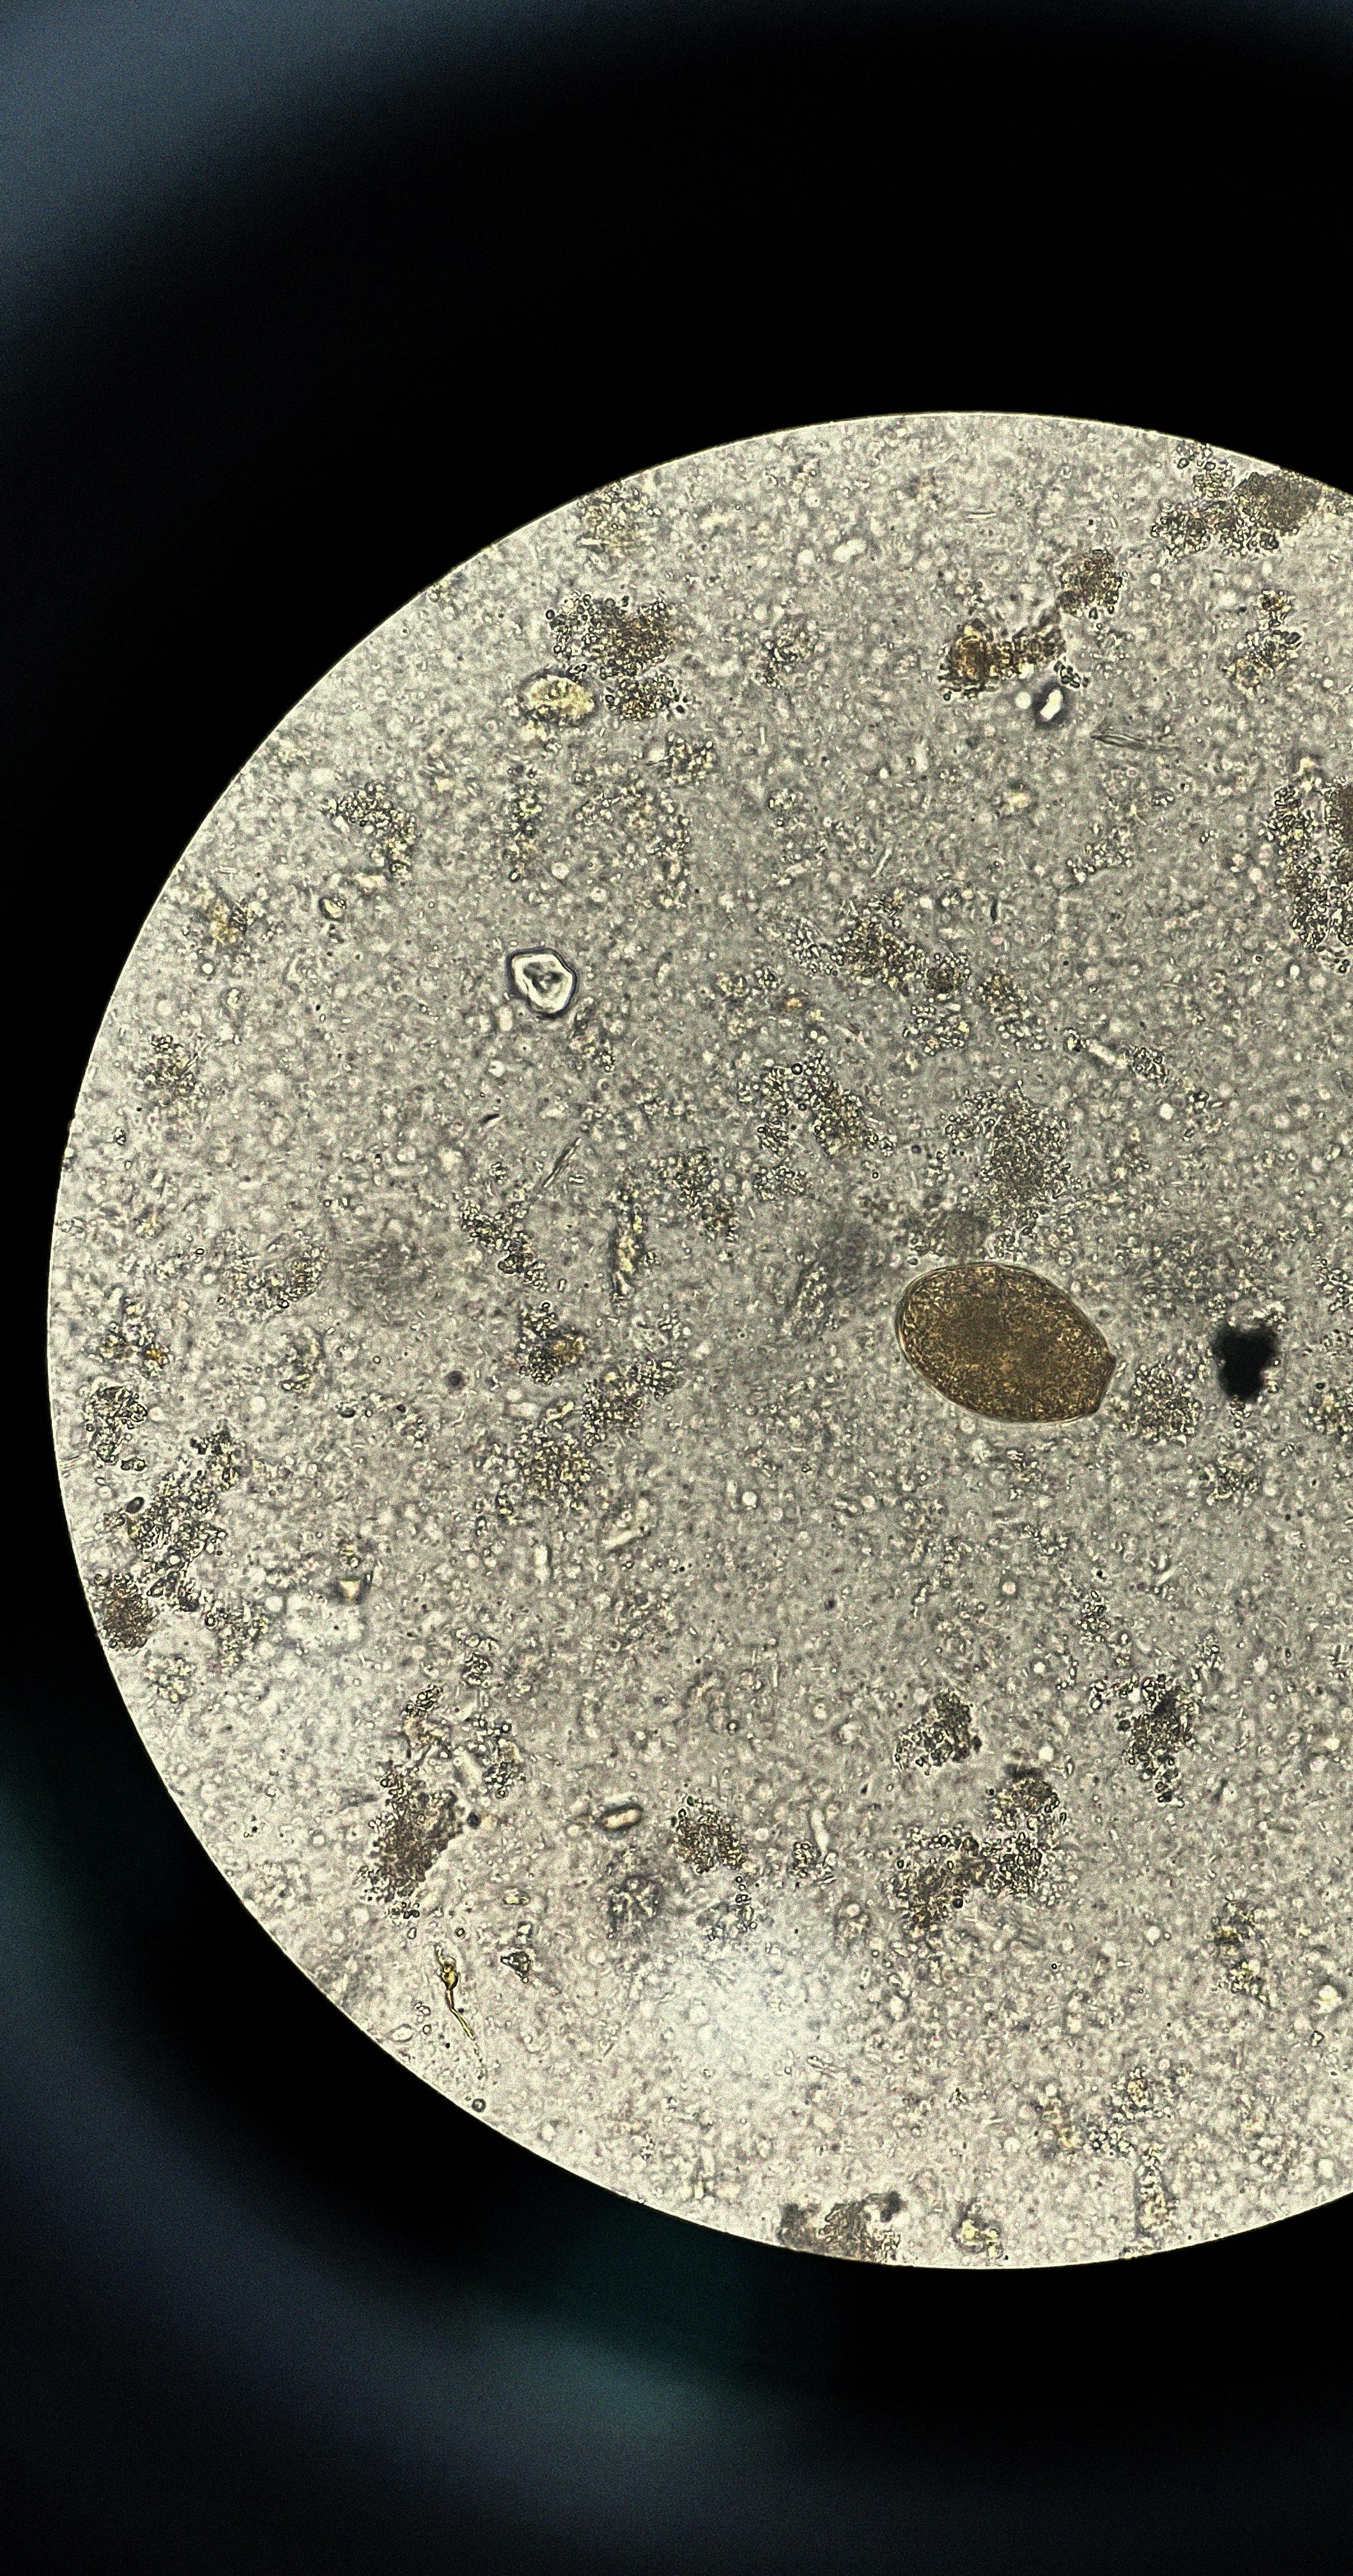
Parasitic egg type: Paragonimus spp